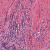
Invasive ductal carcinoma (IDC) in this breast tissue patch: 1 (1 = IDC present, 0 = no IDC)